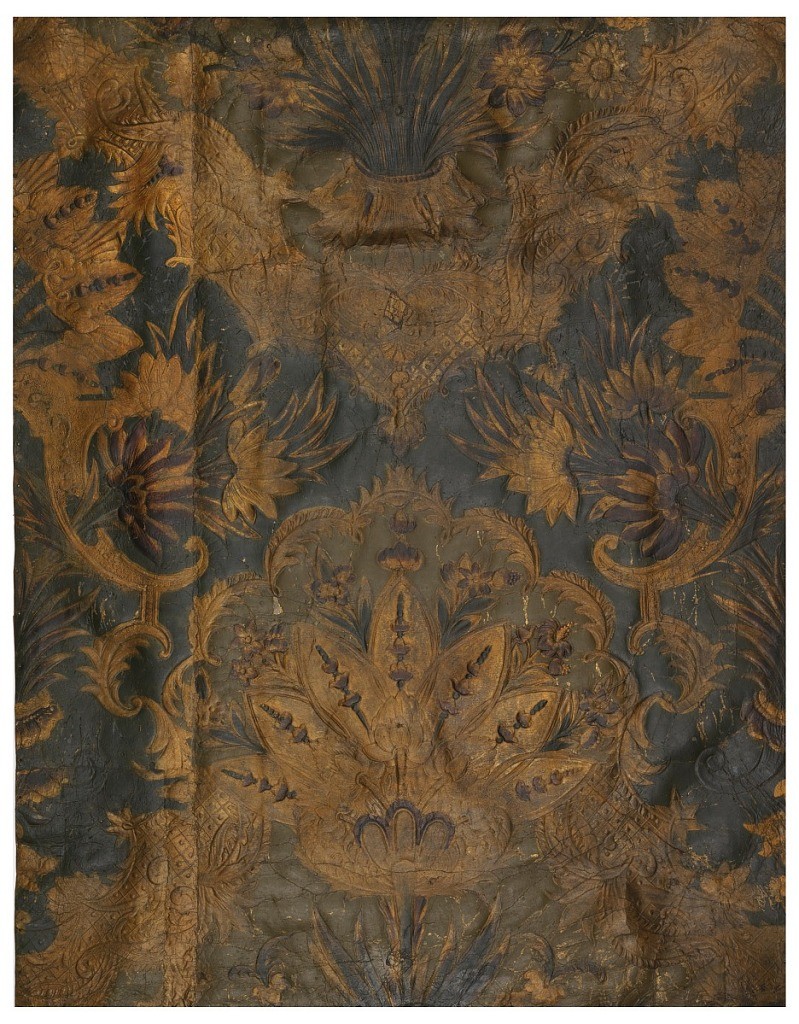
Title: Sidewall
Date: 17th century
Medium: Leather, paint, gilt
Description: Large-scale flowers and foliage, with scrolling trellis framework.